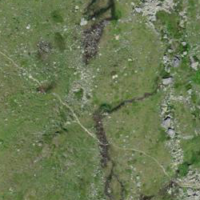
EUNIS habitat code: 26
Species observed at this site:
Rana temporaria